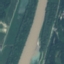
Land use / land cover class: River